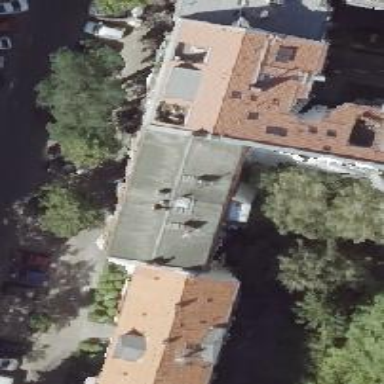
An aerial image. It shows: Gambrel-roofed building with apartments.